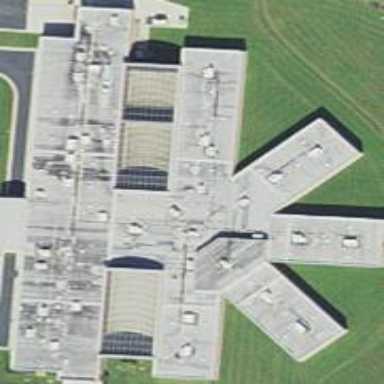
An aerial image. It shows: Prison building.